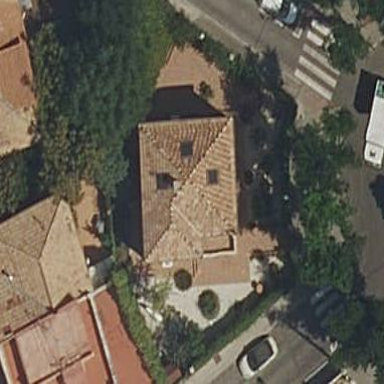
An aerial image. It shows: Simple house.